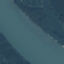
Land use / land cover class: River